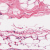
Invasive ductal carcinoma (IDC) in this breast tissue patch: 0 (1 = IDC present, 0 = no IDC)